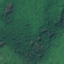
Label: Forest